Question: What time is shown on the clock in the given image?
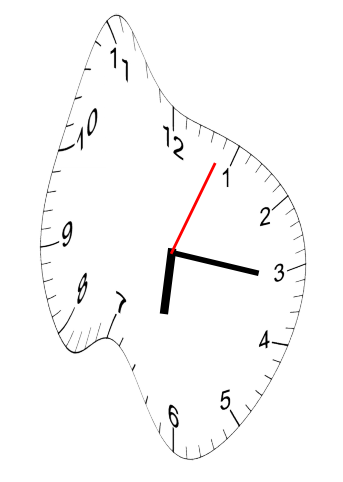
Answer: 06:16:04